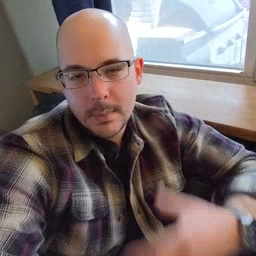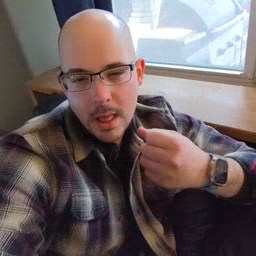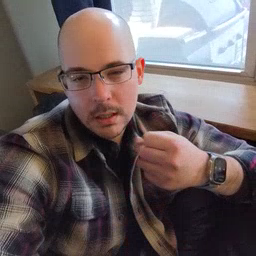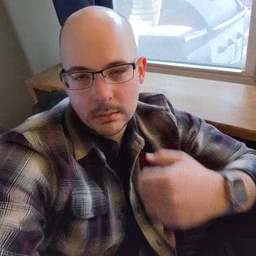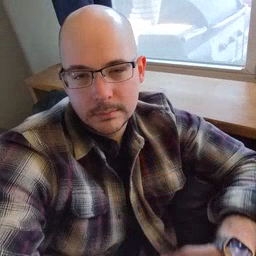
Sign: milk